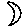
Label: moon